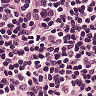
Metastatic tissue present: no